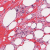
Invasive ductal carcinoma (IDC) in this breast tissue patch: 0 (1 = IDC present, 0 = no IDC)